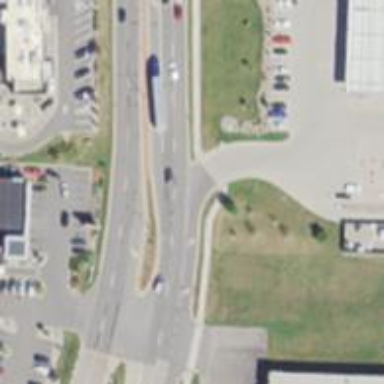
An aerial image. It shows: Marked crossing on the road.